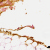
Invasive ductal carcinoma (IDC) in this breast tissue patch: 0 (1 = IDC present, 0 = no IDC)